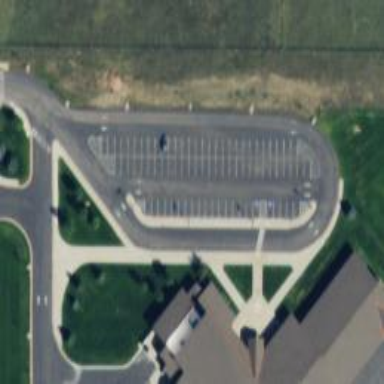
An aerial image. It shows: Parking space.